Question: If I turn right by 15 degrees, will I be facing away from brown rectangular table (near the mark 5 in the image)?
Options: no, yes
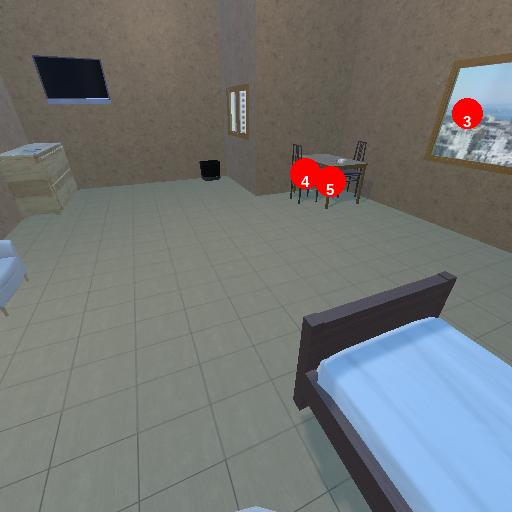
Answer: no